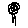
Label: tree